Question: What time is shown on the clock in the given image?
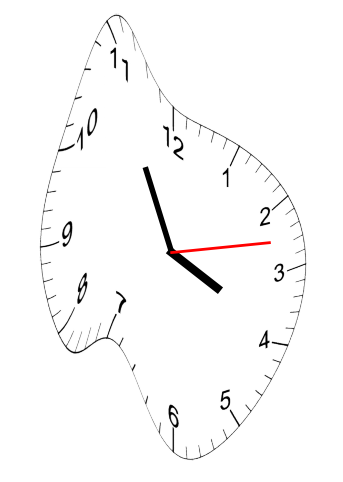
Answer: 03:55:13